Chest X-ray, PA view. Patient: 36 years old, sex F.
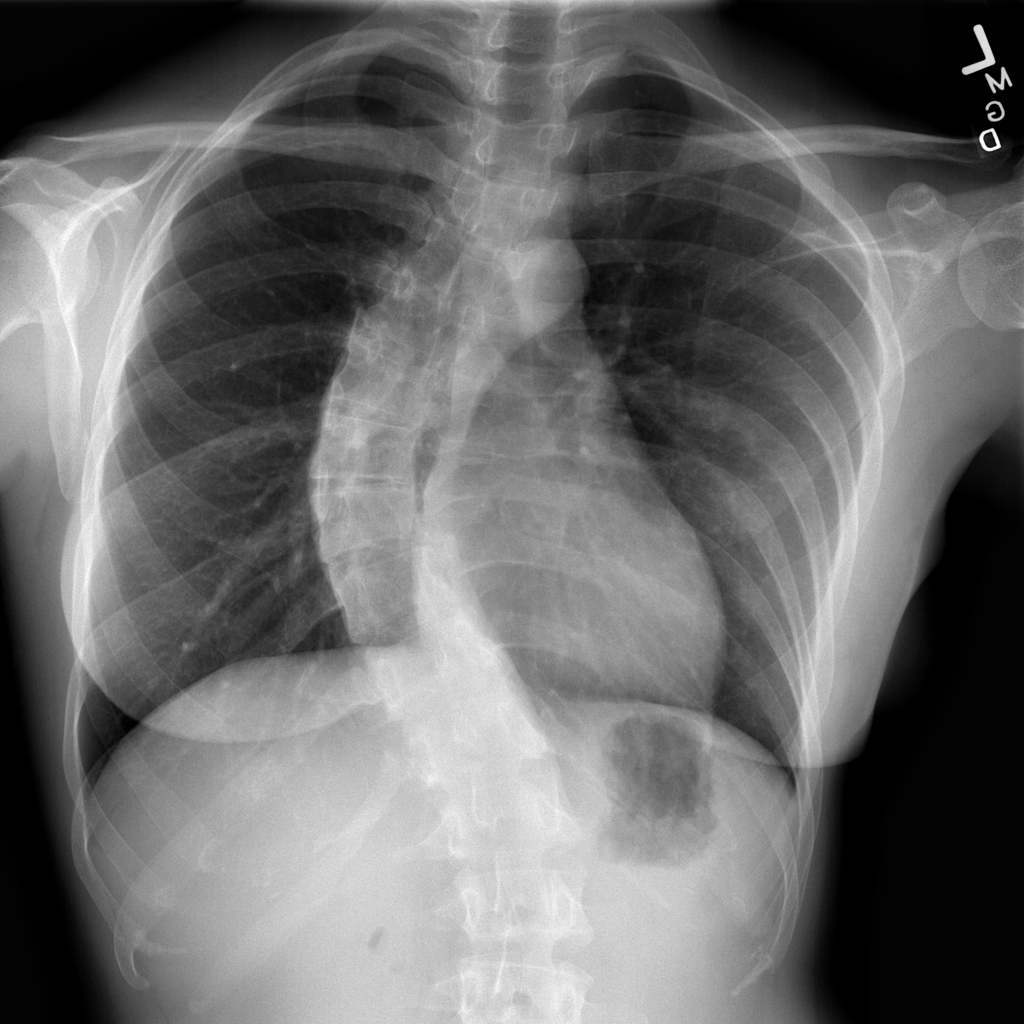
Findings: No Finding